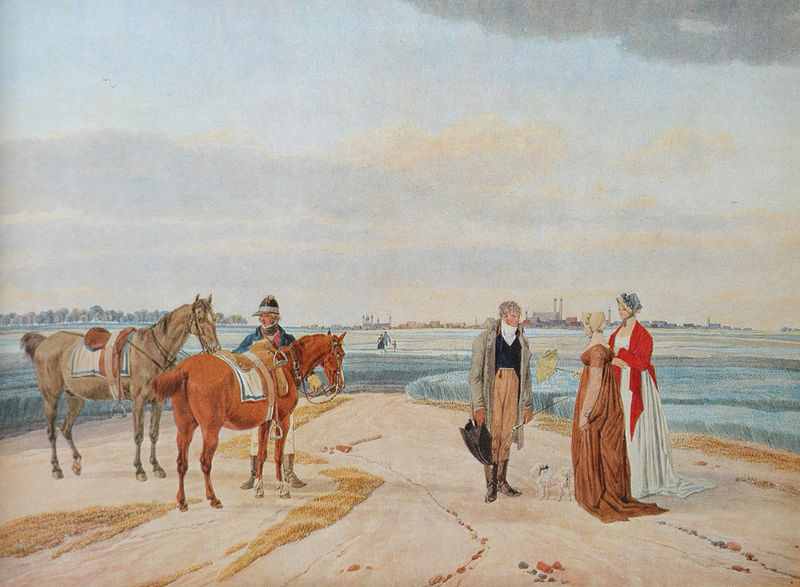
Titel: Abgestiegener Reiter und zwei Damen
Künstler: Wilhelm von Kobell
Standort: Schweinfurt
Institution: Sammlung Georg Schäfer
Schlagwörter: baum, blau, himmel, mann, meer, schatten, wasser, weiß, wolken, aquarell, bäume, frauen, grün, landschaft, menschen, ocker, sand, see, stadt, ufer, abend, braun, bunt, damen, elegant, frau, grau, hintergrund, hut, hüte, kleid, kleider, licht, männer, schwarz, strasse, zeichnung, dach, dame, eis, gras, hund, rot, schirm, sonnenschirm, tuch, weg, wiese, wolke, beige, gespräch, haube, herren, hose, kappe, mütze, diener, mensch, stehen, stein, steine, herr, ebene, feld, felder, horizont, horizontlinie, natur, kirche, pfad, sonne, land, mantel, reich, adel, decke, klassizismus, england, wald, pferd, pferde, reiter, stock, turm, ausritt, huf, hufe, pferdedecke, reiten, sattel, schweif, steigbügel, zaumzeug, hündchen, küste, strand, wellen, ort, acker, ernte, getreide, heu, korn, weizen, dorf, dächer, herbst, hof, ausflug, platz, silhouette, figuren, spur, frack, sprechen, sport, lavendel, ozean, kirchen, kirchtürme, stadtrand, bruan, bayern, türme, münchen, spaziergang, kiesel, geschirr, militär, soldat, schirme, bürgertum, dreispitz, helm, stiefel, treffen, hauben, hufen, sonntag, biedermeier, fuchs, büme, schultertuch, lanschaft, begegnung, siedlung, zaum, halsbinde, stute, adelig, edelmann, preußen, lirche, satteldecke, gerte, reitstiefel, wiedersehen, sacko, reiterhelm, reiterhut, schoßhündchen, großbritannien, tang, fekd, großbrittanien, landwirschaft, reitweg, pickelhube, vereis, wolmen, satteltuch, sihoulette, jena austen, gestutzter schweif